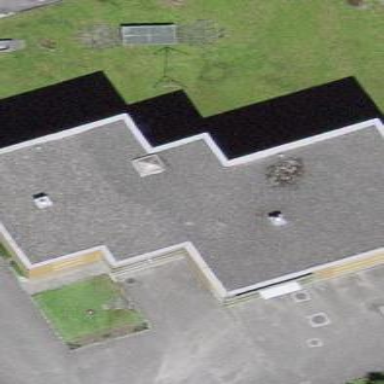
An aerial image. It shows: Residential building.